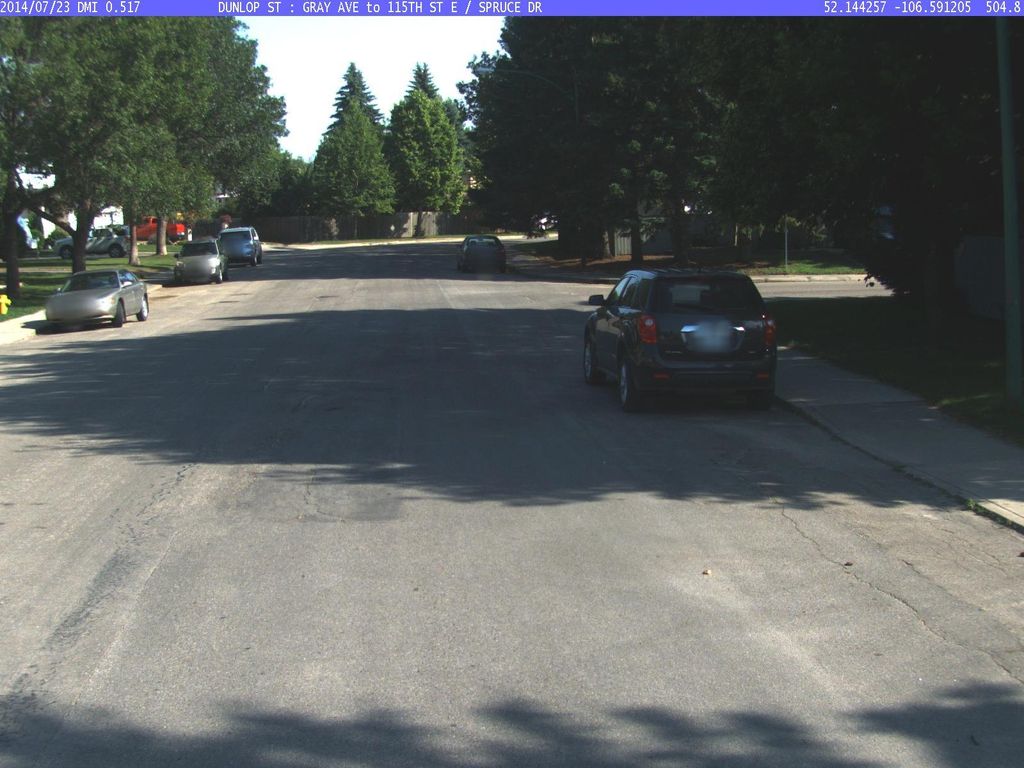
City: saskatoon